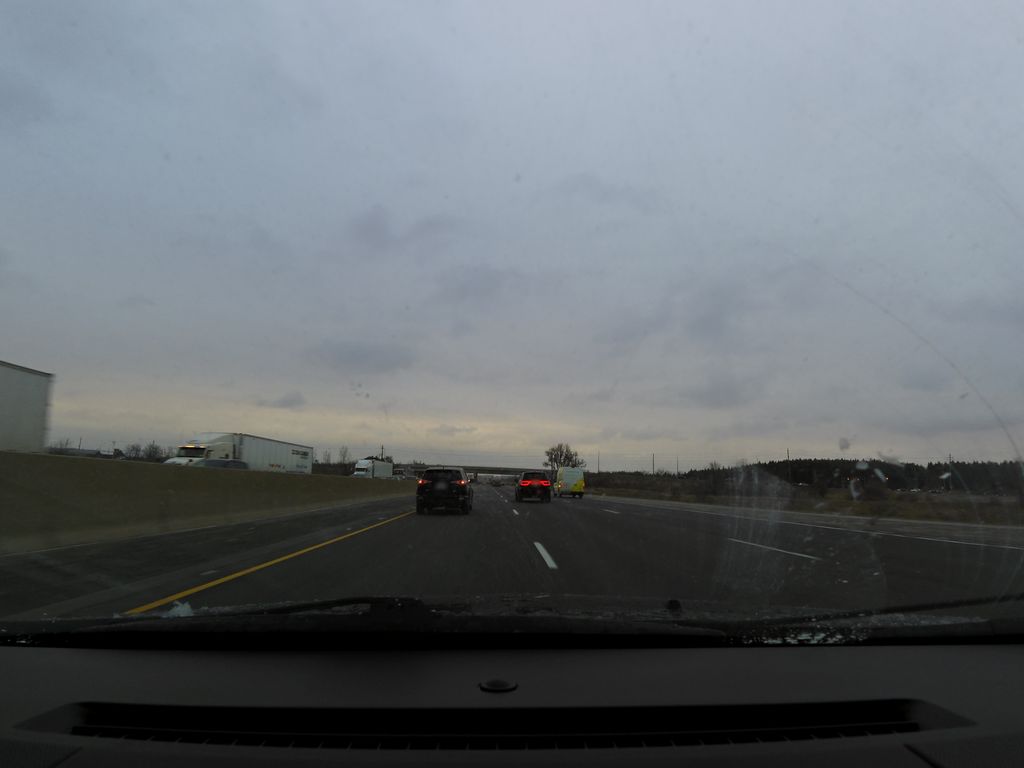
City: kitchener-waterloo